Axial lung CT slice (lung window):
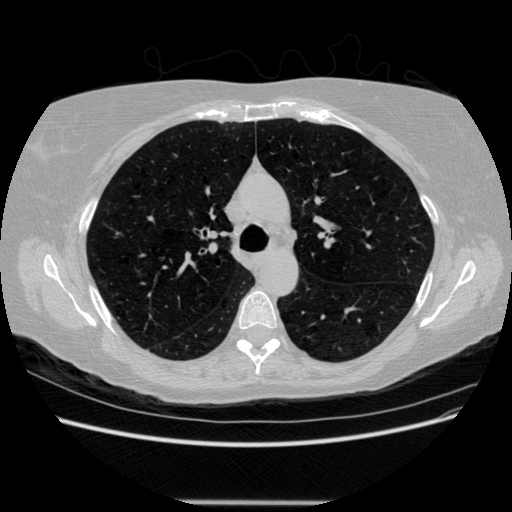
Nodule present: no